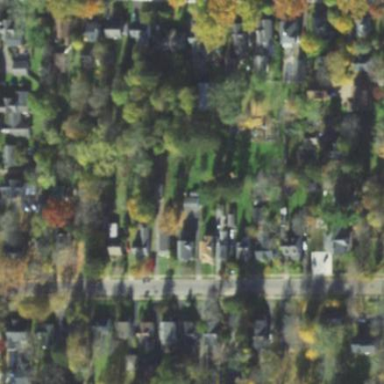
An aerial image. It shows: Sidewalk.